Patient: sex M, age 69
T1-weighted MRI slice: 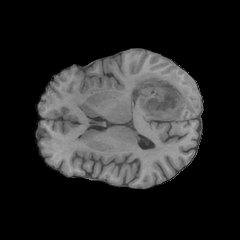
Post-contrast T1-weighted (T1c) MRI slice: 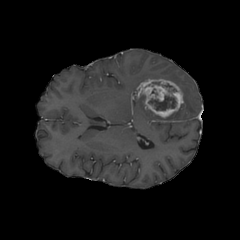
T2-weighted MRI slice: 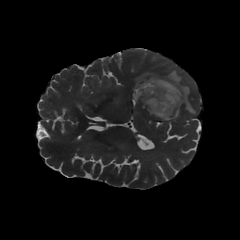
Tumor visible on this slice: yes
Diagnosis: Glioblastoma, IDH-wildtype
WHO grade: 4